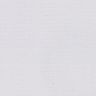
Metastatic tissue present: no